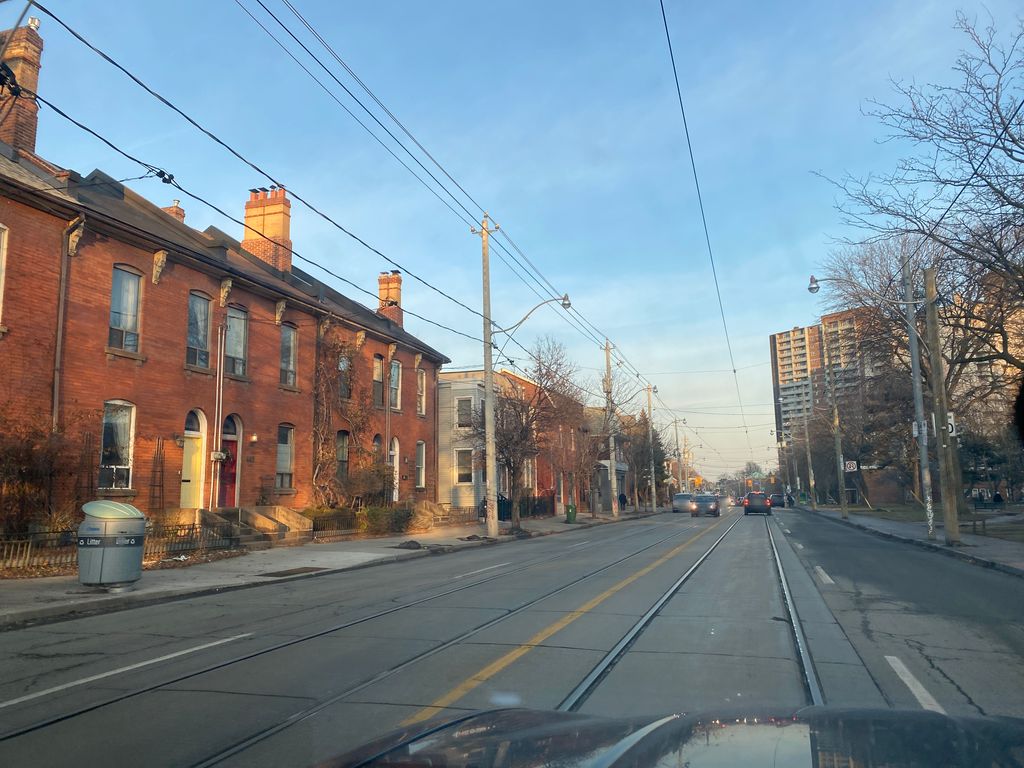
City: toronto